Interaction volume radius: 5 \u00c5
Interaction volume height: 10 \u00c5
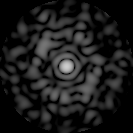
Disorder parameter: 0.8019